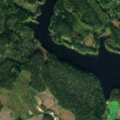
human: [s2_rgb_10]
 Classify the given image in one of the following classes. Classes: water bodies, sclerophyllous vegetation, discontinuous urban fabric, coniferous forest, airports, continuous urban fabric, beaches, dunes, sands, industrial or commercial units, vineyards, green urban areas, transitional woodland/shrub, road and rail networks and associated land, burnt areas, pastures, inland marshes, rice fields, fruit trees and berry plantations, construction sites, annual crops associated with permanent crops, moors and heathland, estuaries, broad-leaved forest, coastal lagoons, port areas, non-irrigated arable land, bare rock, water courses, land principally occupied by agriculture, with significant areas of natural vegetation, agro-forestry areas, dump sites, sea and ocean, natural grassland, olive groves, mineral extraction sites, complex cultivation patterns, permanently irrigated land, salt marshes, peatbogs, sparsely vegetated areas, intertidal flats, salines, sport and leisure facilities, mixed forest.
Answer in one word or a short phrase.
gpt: coniferous forest, mixed forest, transitional woodland/shrub, water bodies